Question: I started using JavaFX recently, and I have ran into an unusual problem in my code, that I'm feeling rather lost with.
Essentially, the buttons are correctly linked up in their controller, and clickable, but only on the left 1/4 part. It's almost acting as if something is infront of it.
I'll post the code below and cross my fingers that somebody sees something obvious that I don't. It took me two days of debugging why the buttons only sometimes worked, before I realised what the issue was when randomly clicking around.
Please bare in mind that this FXML is halfway through experimentation with different anchorpanes. The problem area can be found using CTRL+F "fooButton". It is the left hand side of a BorderPane.
'''
<?xml version="1.0" encoding="UTF-8"?>
<?import java.net.URL?>
<?import javafx.geometry.Insets?>
<?import javafx.scene.Cursor?>
<?import javafx.scene.control.Button?>
<?import javafx.scene.control.Label?>
<?import javafx.scene.control.Tab?>
<?import javafx.scene.control.TabPane?>
<?import javafx.scene.control.TextField?>
<?import javafx.scene.image.Image?>
<?import javafx.scene.image.ImageView?>
<?import javafx.scene.layout.AnchorPane?>
<?import javafx.scene.layout.BorderPane?>
<?import javafx.scene.layout.Pane?>
<?import javafx.scene.layout.VBox?>
<?import javafx.scene.text.Font?>
<BorderPane fx:id="mainWindow" prefHeight="461.0" prefWidth="760.0" xmlns="http://javafx.com/javafx/8.0.111" xmlns:fx="http://javafx.com/fxml/1" fx:controller="guiControllers.MainController">
<top>
<Pane id="body" prefHeight="96.0" prefWidth="658.0" style="-fx-background-color: #243242; -fx-border-color: #0E141B; -fx-border-radius: 3;" stylesheets="@application.css" BorderPane.alignment="CENTER">
<children>
<Label layoutX="103.0" layoutY="25.0" prefHeight="48.0" prefWidth="394.0" text="Title Here" textFill="WHITE">
<font>
<Font name="Calibri Bold" size="41.0" />
</font>
</Label>
<ImageView fitHeight="55.0" fitWidth="61.0" layoutX="25.0" layoutY="20.0" pickOnBounds="true" preserveRatio="true">

<Image url="@../Res/mhlogo.png" />

</ImageView>
</children>
</Pane>
</top>
<left>
<AnchorPane BorderPane.alignment="TOP_CENTER">
<BorderPane.margin>
<Insets />
</BorderPane.margin>
<children>
<VBox id="buttonBar" fx:id="buttonBar" alignment="CENTER" maxHeight="1.7976931348623157E308" maxWidth="170.0" minWidth="170.0" prefHeight="365.0" prefWidth="170.0" style="-fx-background-color: #2E4055; -fx-border-radius: 3; -fx-border-color: #0E141B;">
<children>
<AnchorPane prefHeight="365.0" prefWidth="309.0">
<children>
<Pane layoutX="1.0" layoutY="2.0" prefHeight="41.0" prefWidth="167.0">
<children>
<Pane layoutX="-1.0" layoutY="-2.0" prefHeight="33.0" prefWidth="169.0" style="-fx-background-color: #565656; -fx-border-color: #000000; -fx-border-radius: 20; -fx-background-radius: 20;">
<children>
<ImageView fitHeight="19.0" fitWidth="18.0" layoutX="7.0" layoutY="7.0" pickOnBounds="true" preserveRatio="true">

<Image url="@../Res/magnifying-glass.png" />

</ImageView>
<TextField layoutX="29.0" layoutY="2.0" prefHeight="0.0" prefWidth="134.0" style="-fx-border-radius: 1; -fx-border-color: #111111; -fx-border-width: 2; -fx-background-color: #FFFFFF; -fx-background-radius: 20; -fx-border-radius: 20;" styleClass="stop-color-leaking" stylesheets="@../cSS/application.css" />
</children>
</Pane>
</children>
</Pane>
<AnchorPane layoutX="3.0" layoutY="43.0">
<children>
<Button id="fooButton" fx:id="fooButton" alignment="CENTER" contentDisplay="TOP" maxHeight="1.7976931348623157E308" maxWidth="167.0" minWidth="167.0" mnemonicParsing="false" onAction="#loadFooPame" prefWidth="167.0" style="-fx-background-color: #CDCDCD; -fx-border-color: #0E141B; -fx-border-radius: 3;" styleClass="mainFont" stylesheets="@../cSS/application.css" text="Find Patient" textAlignment="CENTER" textOverrun="CLIP" AnchorPane.leftAnchor="0.0" AnchorPane.rightAnchor="0.0" />
<Button id="barButton" fx:id="barButton" alignment="CENTER" contentDisplay="TOP" layoutY="24.0" maxHeight="1.7976931348623157E308" maxWidth="167.0" minWidth="167.0" mnemonicParsing="false" onAction="#loadBarPane" prefHeight="24.0" prefWidth="167.0" style="-fx-background-color: #CDCDCD; -fx-border-color: #0E141B; -fx-border-radius: 3;" styleClass="mainFont" stylesheets="@../cSS/application.css" text="Add Appointments" textAlignment="CENTER" textOverrun="CLIP" AnchorPane.leftAnchor="0.0" AnchorPane.rightAnchor="0.0" />
</children>
</AnchorPane>
<AnchorPane layoutX="1.0" layoutY="197.0" prefWidth="169.0">
<children>
<ImageView id="settingsButton" fitHeight="38.0" fitWidth="48.0" layoutX="64.0" layoutY="130.0" pickOnBounds="true" preserveRatio="true">

<Image url="@../Res/settings.png" />

</ImageView>
</children>
</AnchorPane>
</children>
</AnchorPane>
</children>
</VBox>
</children>
</AnchorPane>
</left>
<right>
<TabPane id="tabPane" fx:id="tabPane" focusTraversable="false" prefHeight="365.0" prefWidth="166.0" rotateGraphic="true" style="-fx-background-color: # #414760;" styleClass="tab-header-background" tabClosingPolicy="UNAVAILABLE" BorderPane.alignment="CENTER">
<tabs>
<Tab fx:id="notesTab" text="Notes">
<content>
<AnchorPane maxWidth="400.0" minHeight="0.0" minWidth="200.0" prefHeight="336.0" prefWidth="216.0" style="-fx-border-color: #414760; -fx-background-radius: 3;" styleClass="tab-header-background" stylesheets="@../application/CSS/application.css" />
</content>
</Tab>
<Tab fx:id="diagramTab" closable="false" text="Diagram" />
</tabs>
<cursor>
<Cursor fx:constant="DEFAULT" />
</cursor>
<stylesheets>
<URL value="@application.css" />
<URL value="@../application/CSS/application.css" />
</stylesheets>
</TabPane>
</right>
<center>
<AnchorPane id="centerAP" fx:id="centerAP" BorderPane.alignment="CENTER">
</AnchorPane>
</center>
</BorderPane>
'''
Any ideas?
Edit 2:
.
Edit 2:
The problem ended up being the center panels being too large. Simple solution, strange problem to diagnose.
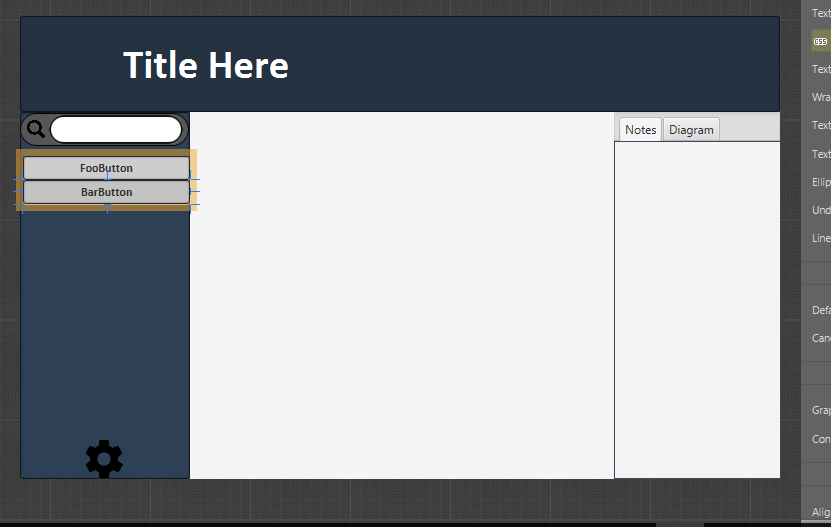
Answer: > Try removing your background-color and border-color from both buttons.
Then you can see a blue outline whenever you select a button.You can
use the CSS pseudo-class to change the color or to give an effect when the button is selected.
<URL>